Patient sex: F
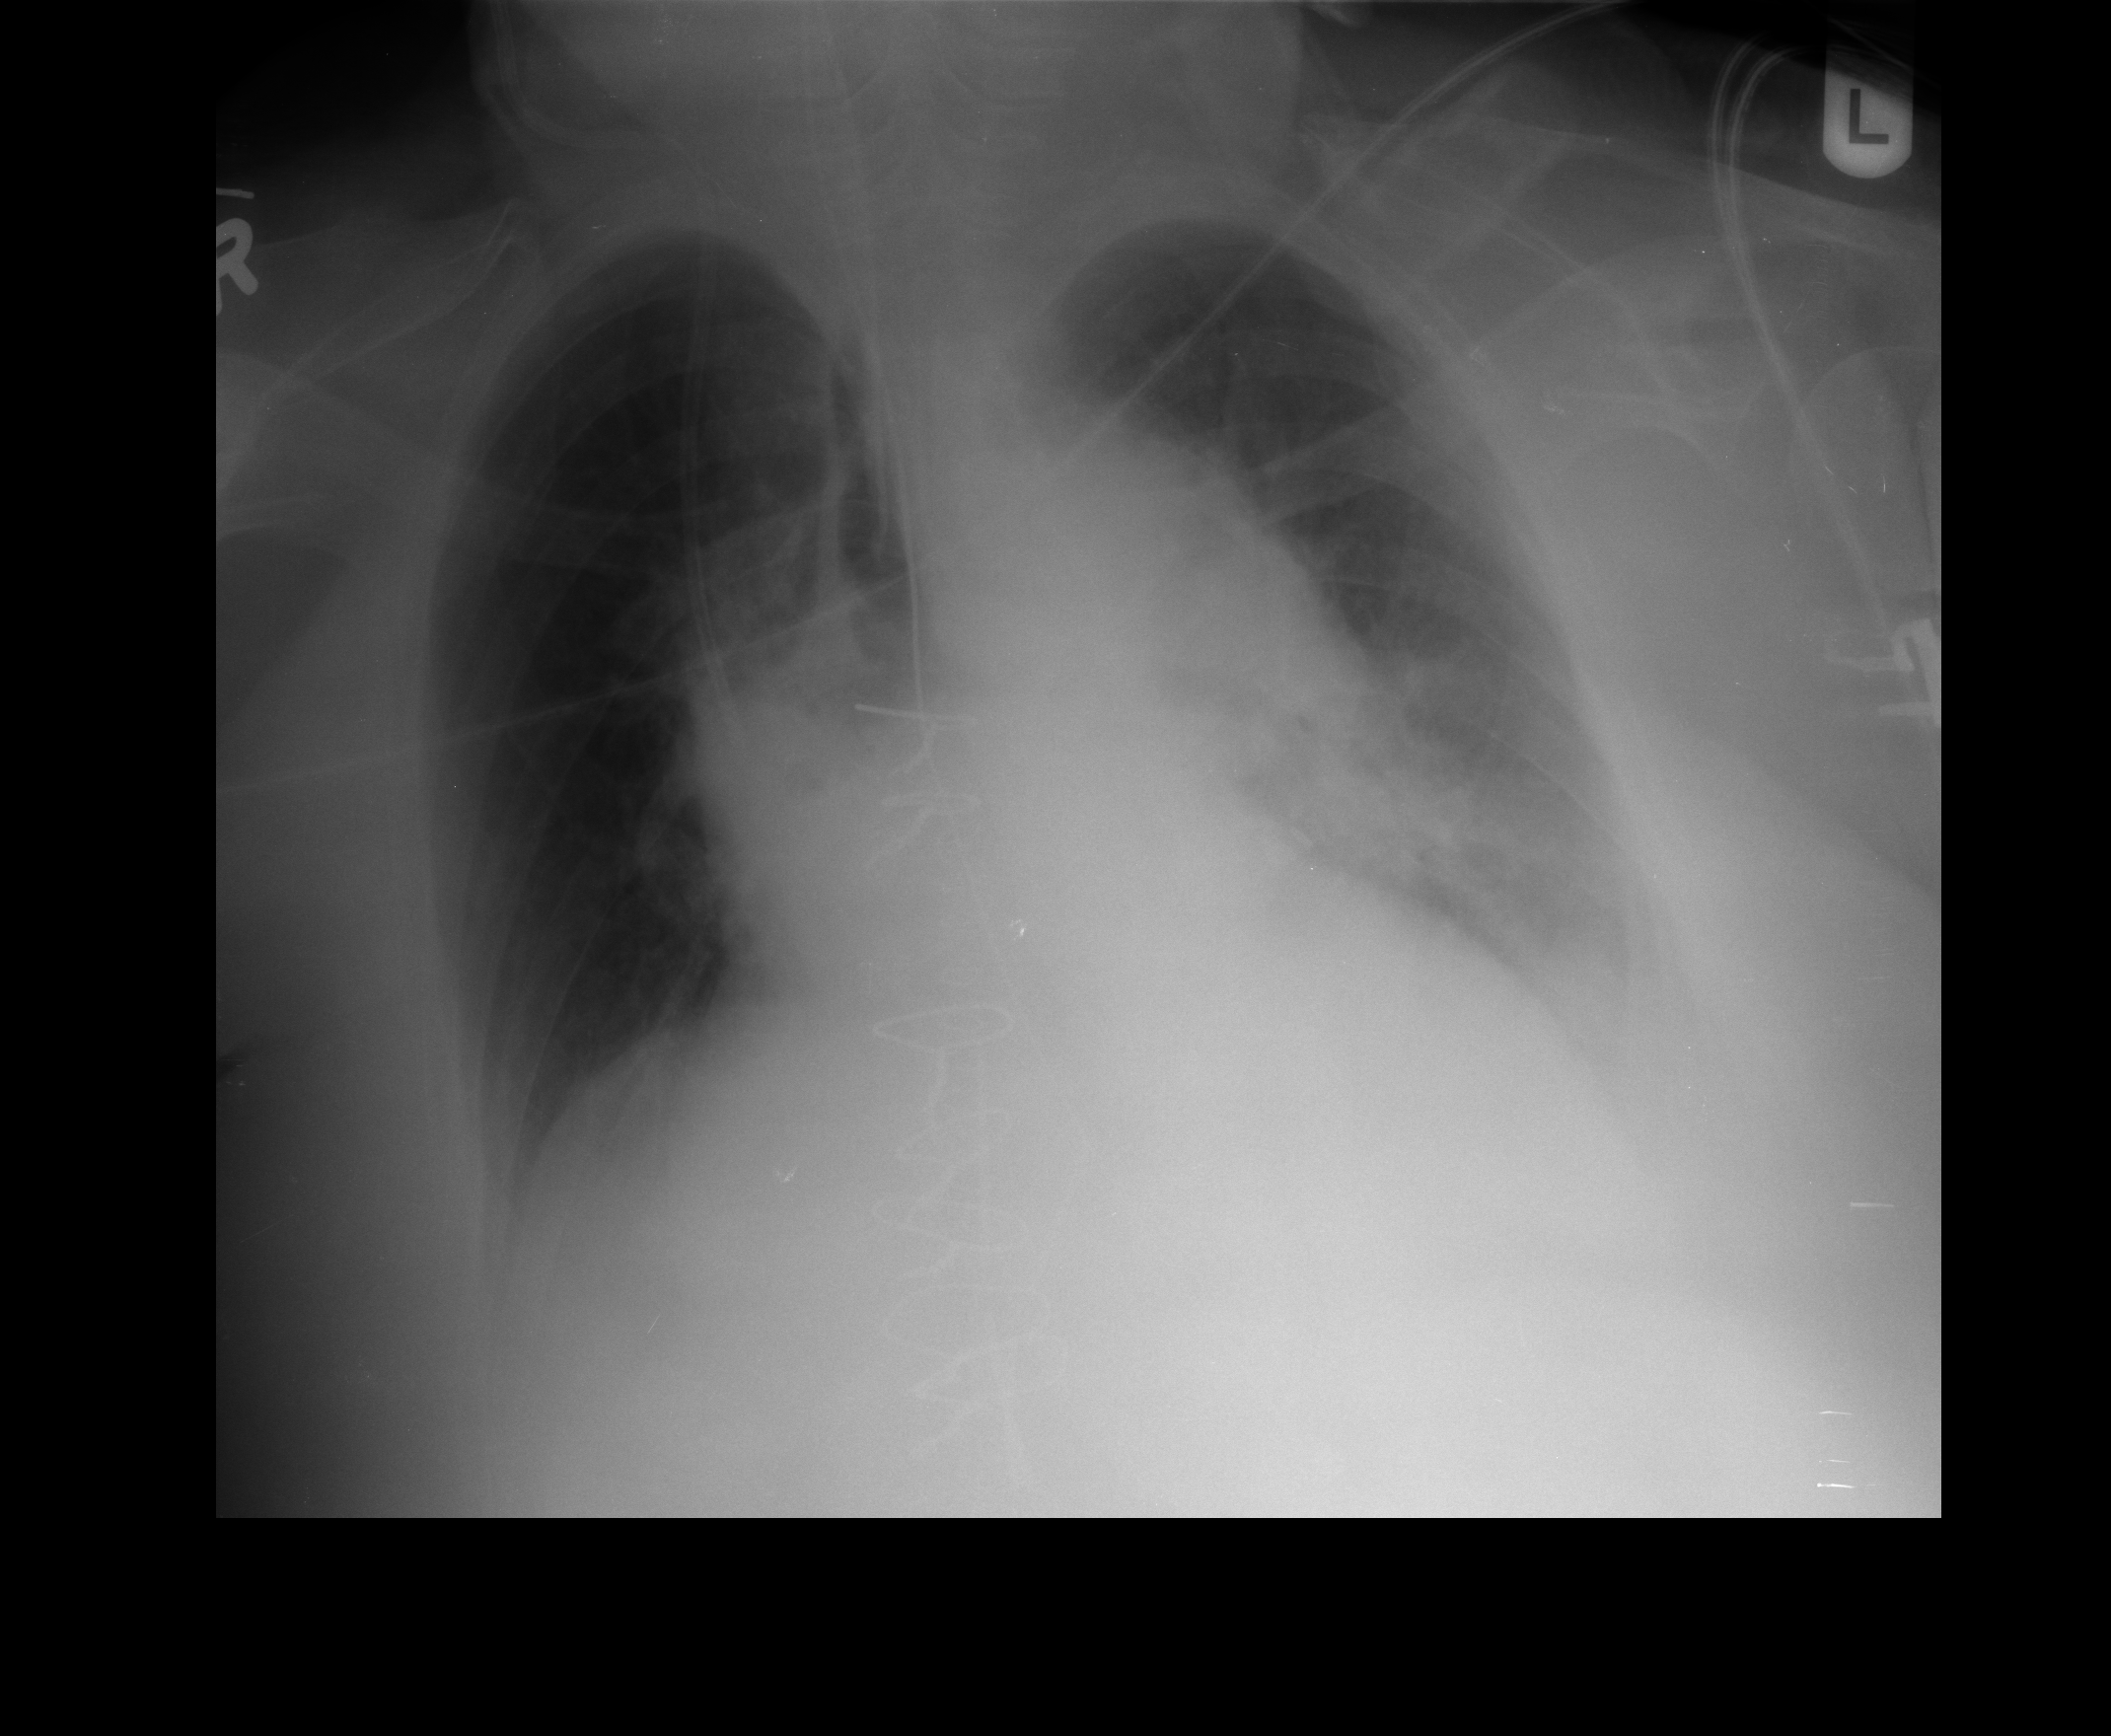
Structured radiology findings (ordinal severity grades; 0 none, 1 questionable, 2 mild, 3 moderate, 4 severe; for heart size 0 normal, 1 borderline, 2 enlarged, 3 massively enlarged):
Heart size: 2
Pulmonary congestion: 2
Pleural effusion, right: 0
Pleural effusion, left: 2
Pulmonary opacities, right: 0
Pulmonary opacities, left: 2
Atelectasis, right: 0
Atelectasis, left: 2